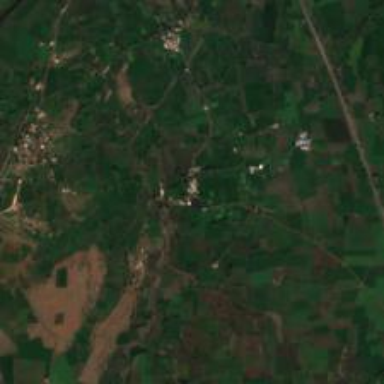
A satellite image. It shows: Village.